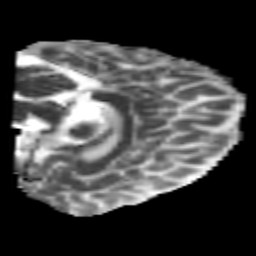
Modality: MD
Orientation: sagittal
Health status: healthy
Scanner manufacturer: philips
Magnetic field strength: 3 T
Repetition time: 6.964 s
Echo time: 0.092 s